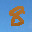
Label: 8